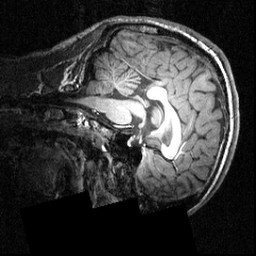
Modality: T1w
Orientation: sagittal
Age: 19
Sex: male
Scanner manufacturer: siemens
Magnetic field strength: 3.951 T
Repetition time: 1.5 s
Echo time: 0.00335 s